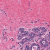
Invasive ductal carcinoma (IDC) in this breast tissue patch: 0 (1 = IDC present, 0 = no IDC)